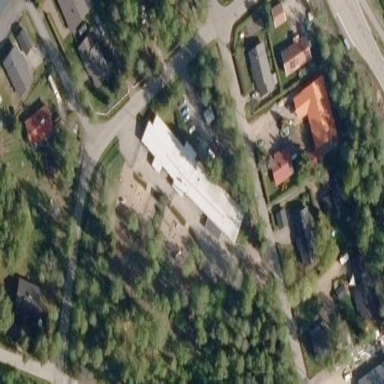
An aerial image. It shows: Building.